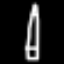
Label: pencil